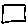
Label: square